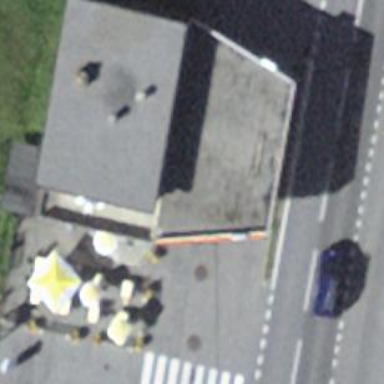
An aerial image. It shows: Fuel station.